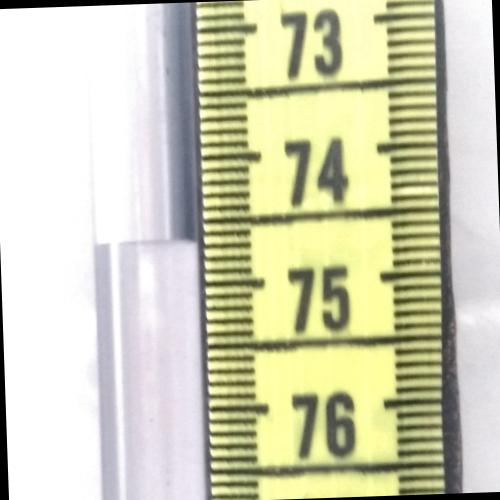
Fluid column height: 74.7 cm